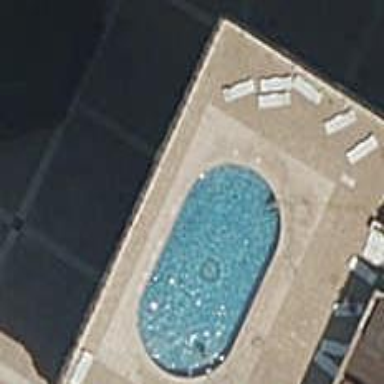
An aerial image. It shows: Swimming pool located in leisure land.